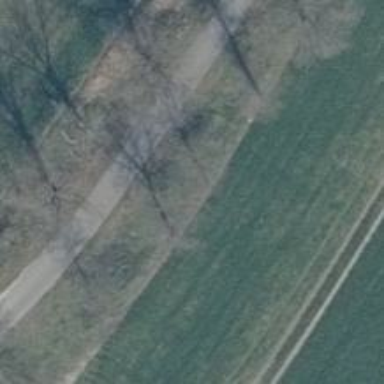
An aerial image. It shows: Row of trees in natural setting.